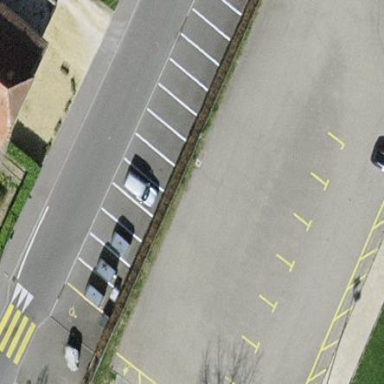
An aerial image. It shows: Asphalt handball pitch.